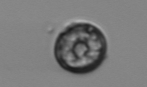
Label: Thalassiosira